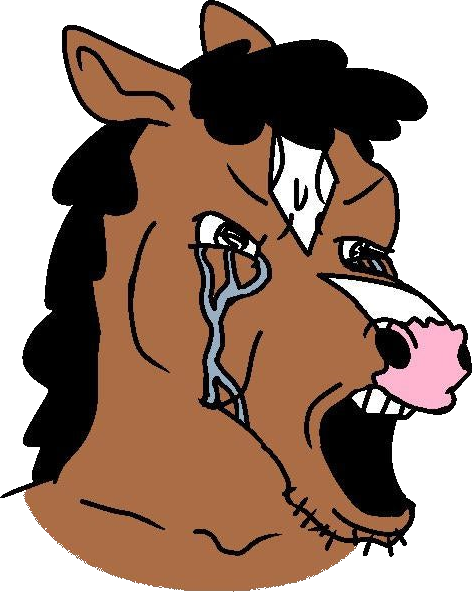
Label: 5_Soyjak